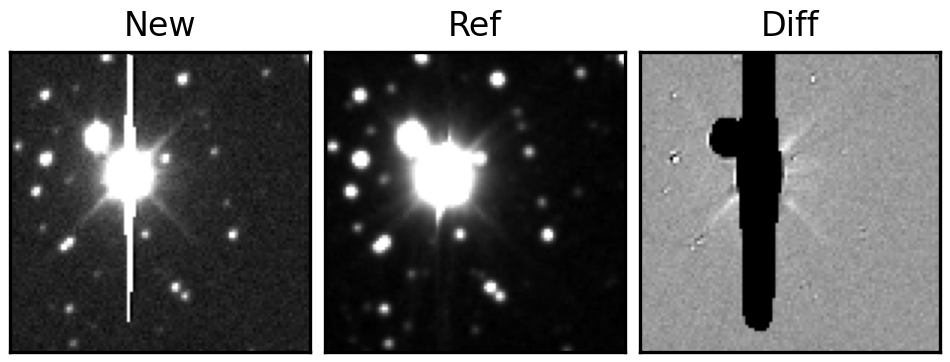
Label: bogus